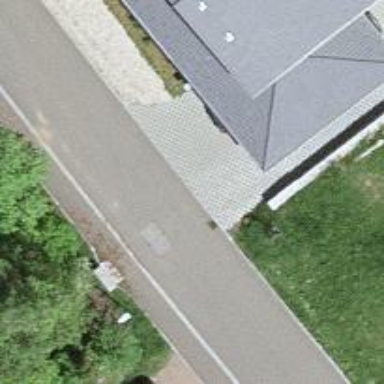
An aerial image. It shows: Residential road.